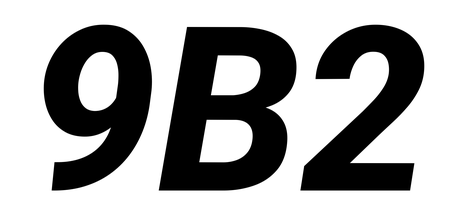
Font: Roboto-Italic_ExtraBold_Italic